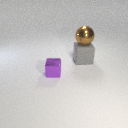
small purple metal cube in front of large gray rubber cube